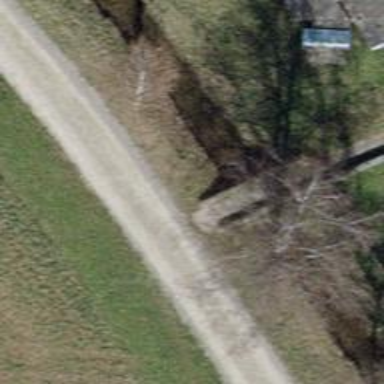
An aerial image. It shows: Track road that goes over bridge paved with paving stones.